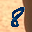
Label: 8